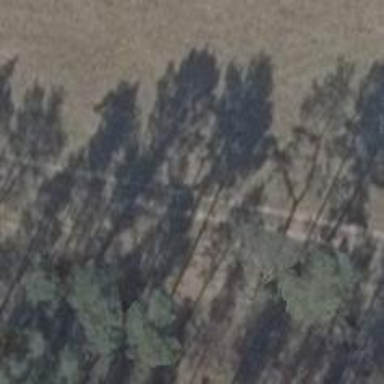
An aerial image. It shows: Sandy track road with grade 2 tracktype.